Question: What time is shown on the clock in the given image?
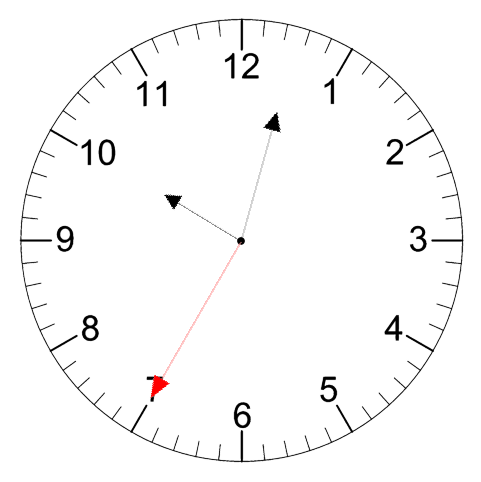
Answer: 10:02:35